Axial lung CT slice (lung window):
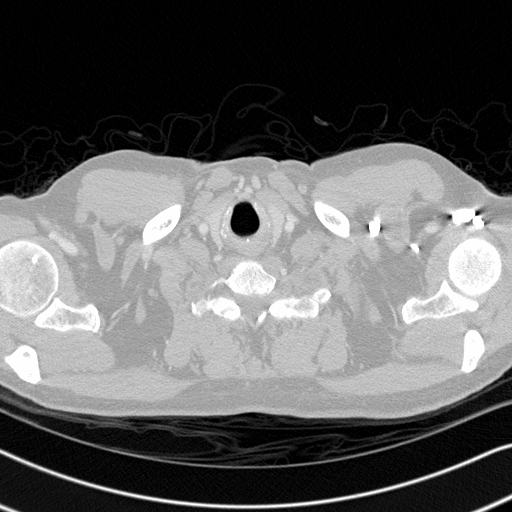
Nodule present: no